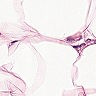
Metastatic tissue present: no